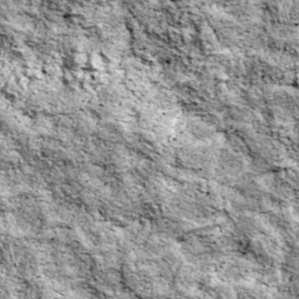
Label: non_frost